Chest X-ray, AP view. Patient: 35 years old, sex M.
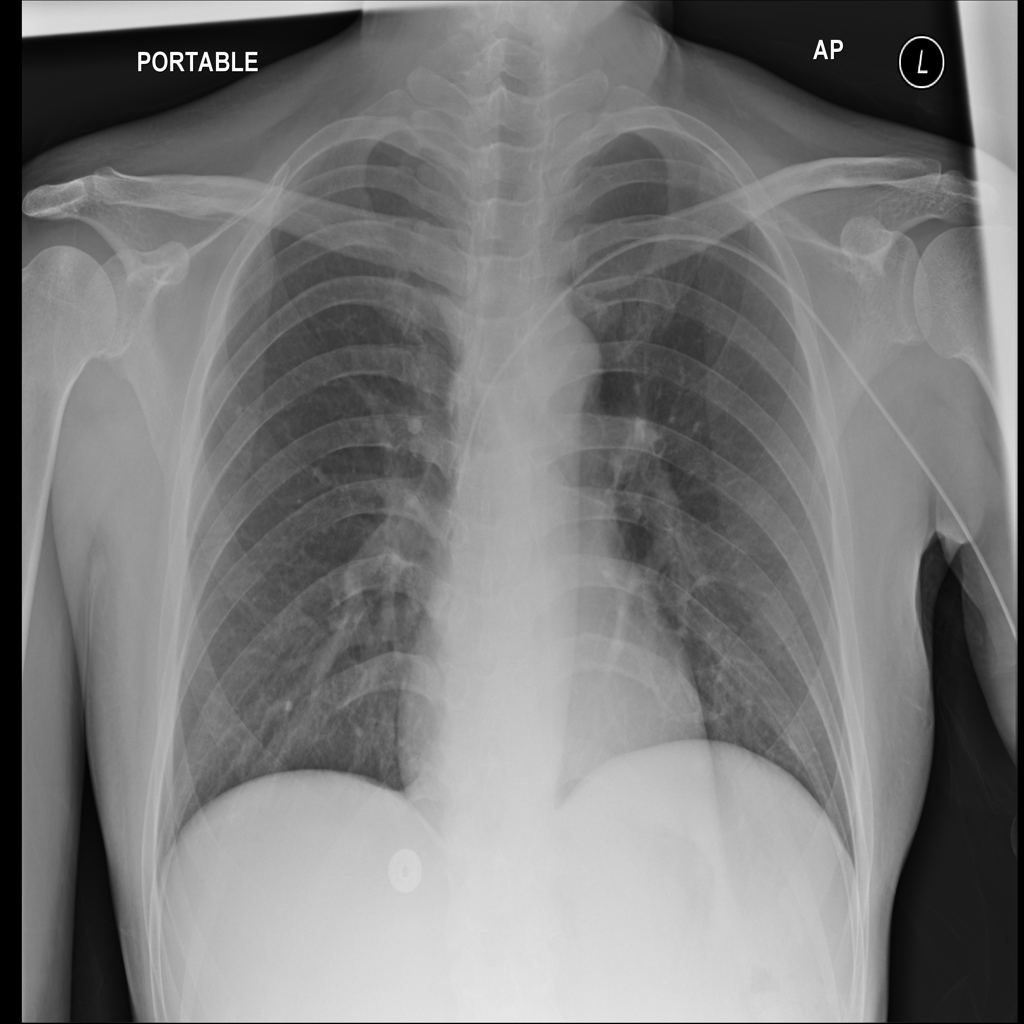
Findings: No Finding